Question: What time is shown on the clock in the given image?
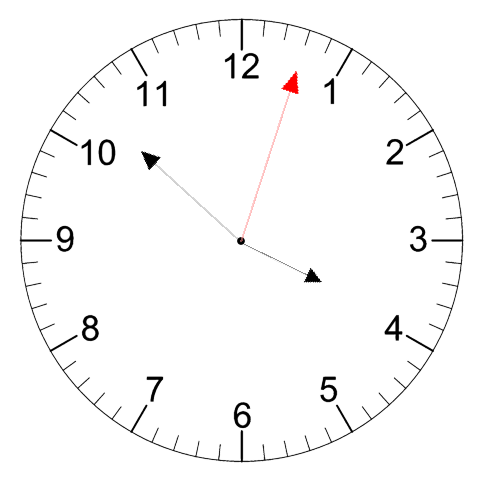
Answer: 03:52:03